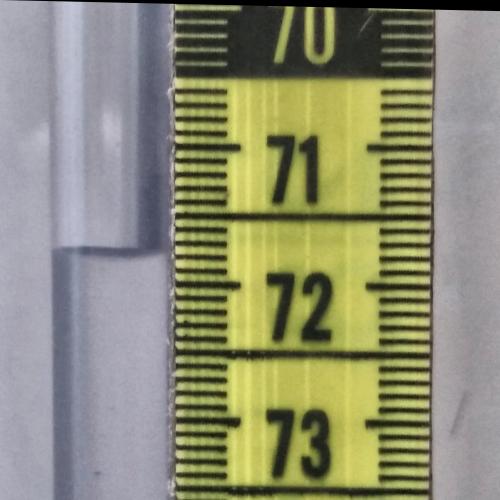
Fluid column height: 71.8 cm